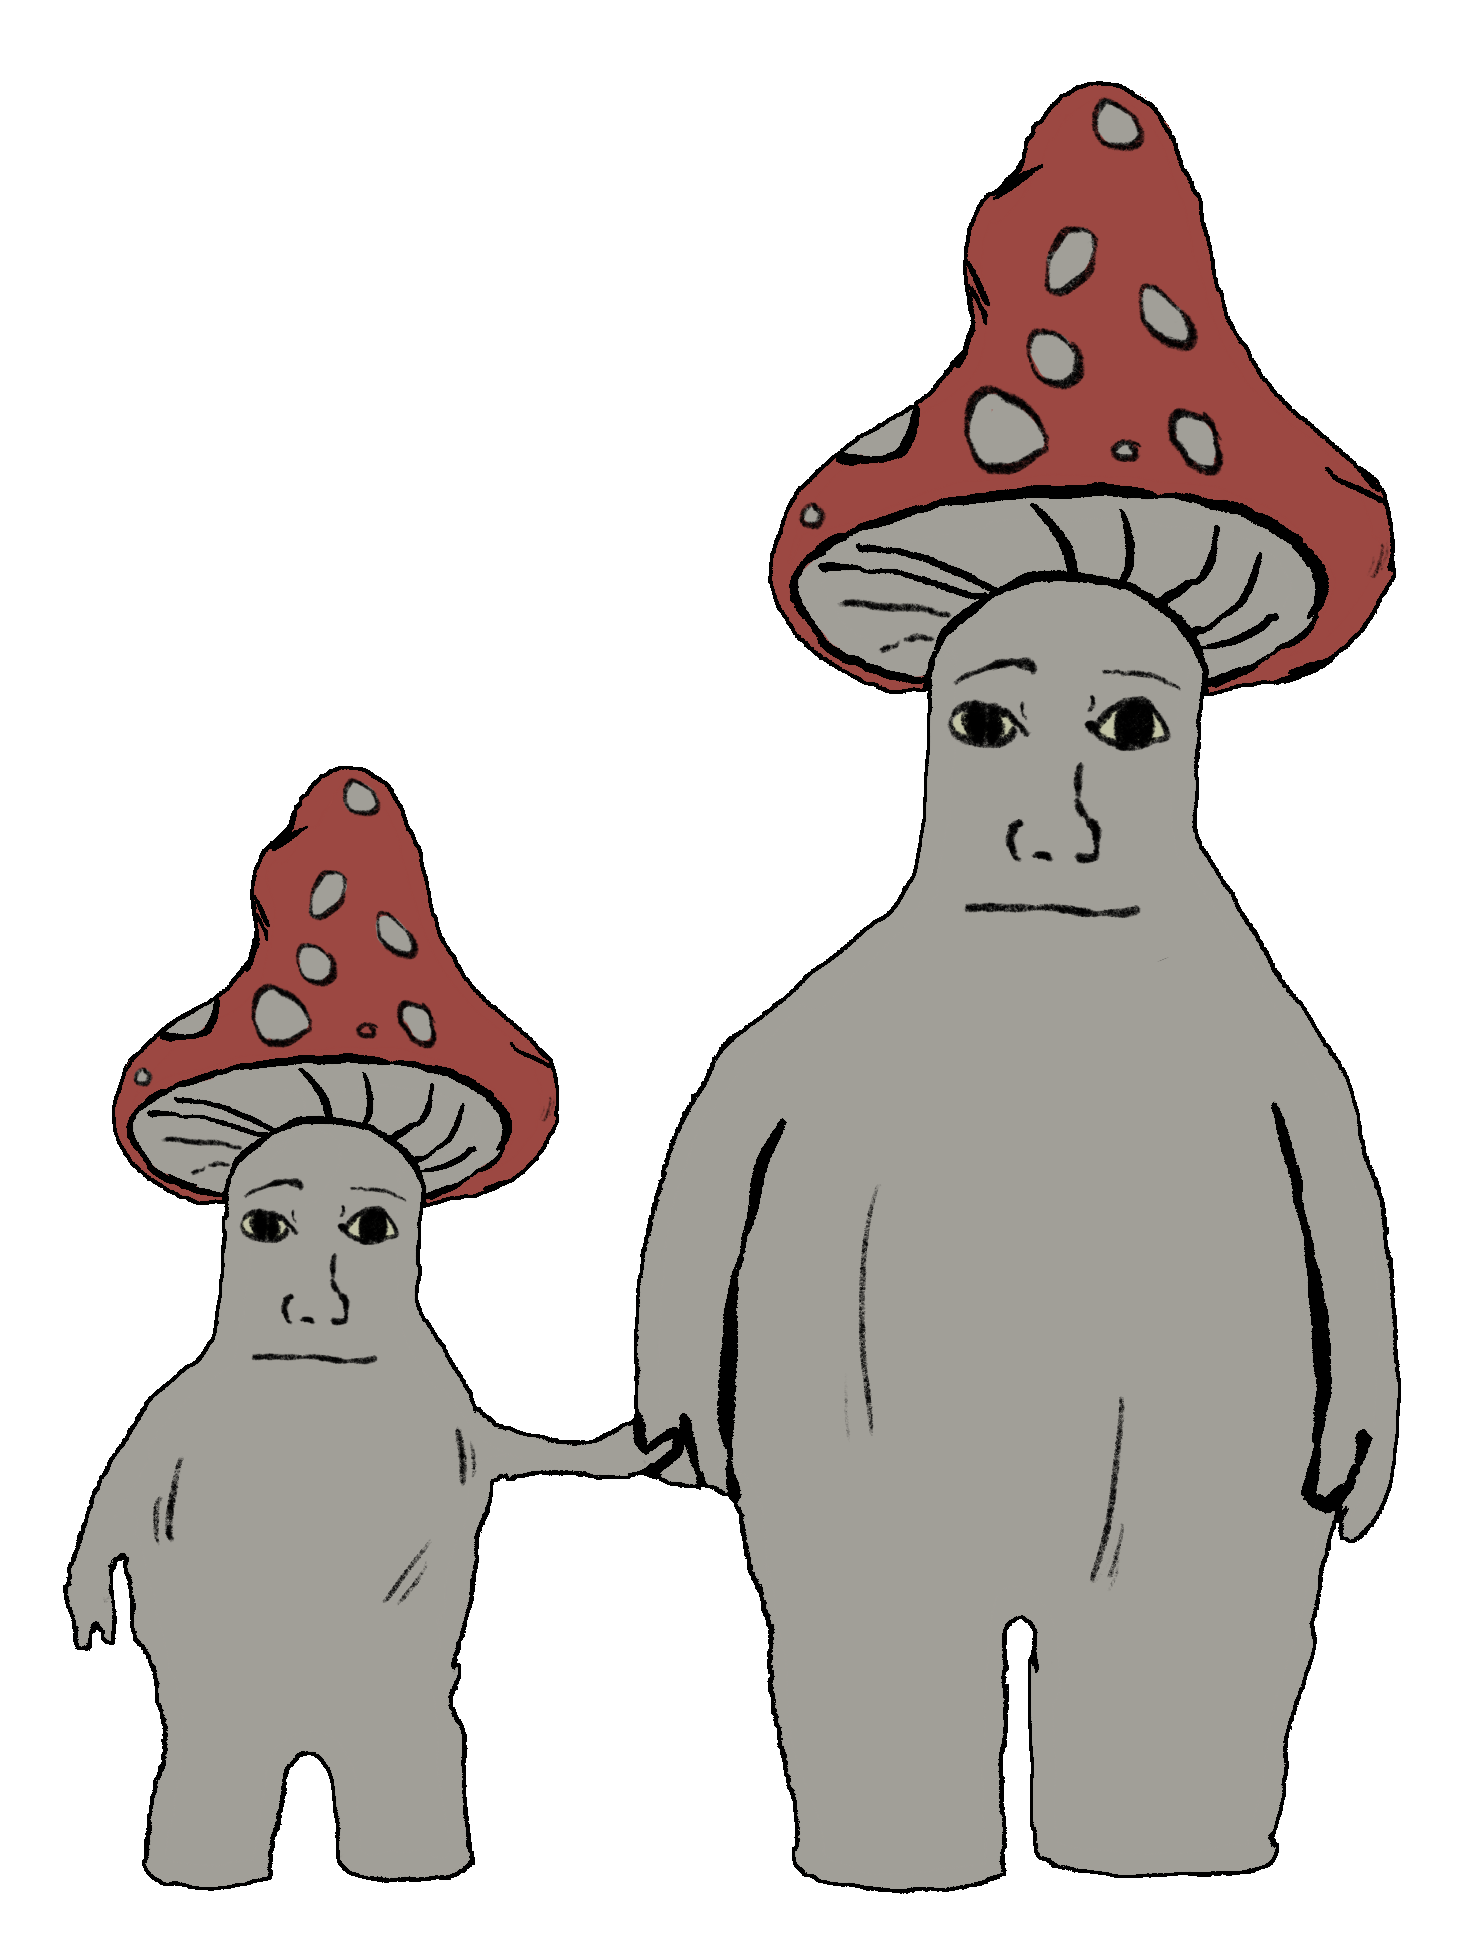
Label: 5_Shroomjak